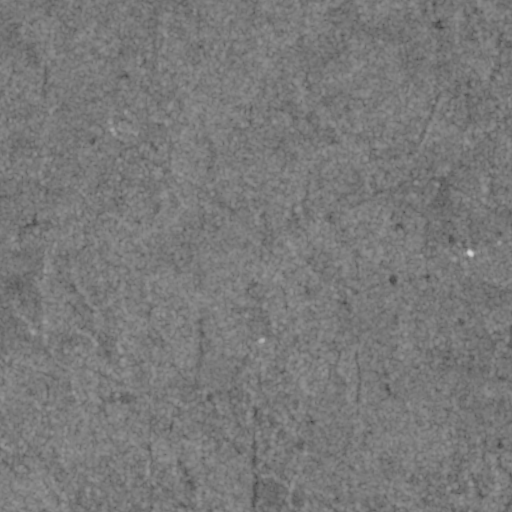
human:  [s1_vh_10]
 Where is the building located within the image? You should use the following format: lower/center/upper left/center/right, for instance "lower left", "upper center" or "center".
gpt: The building is located in the upper right of the image.
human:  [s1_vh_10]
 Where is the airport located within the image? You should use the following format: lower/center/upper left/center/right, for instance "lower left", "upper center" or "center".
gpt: There is no airport in the image.

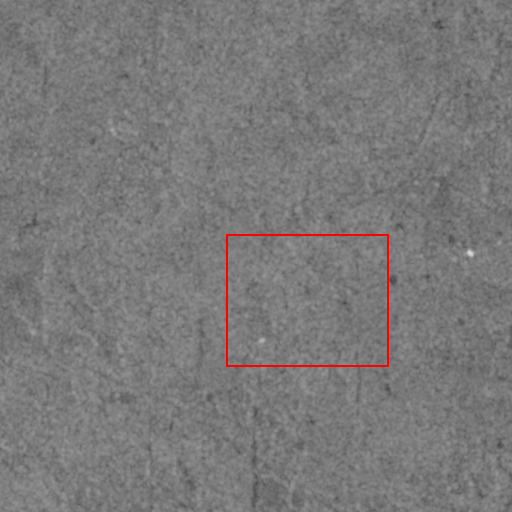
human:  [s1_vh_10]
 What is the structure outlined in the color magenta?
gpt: There is no magenta outline.
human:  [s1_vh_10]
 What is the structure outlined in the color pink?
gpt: There is no structure outlined in pink.